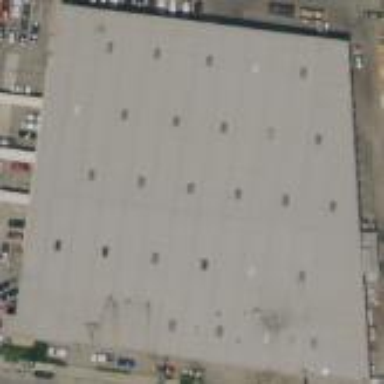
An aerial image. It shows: Warehouse.